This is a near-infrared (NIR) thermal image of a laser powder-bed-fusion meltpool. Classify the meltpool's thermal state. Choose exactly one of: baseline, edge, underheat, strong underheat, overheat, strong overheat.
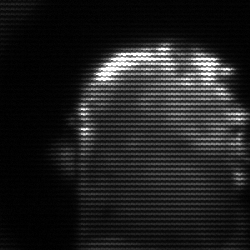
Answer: baseline